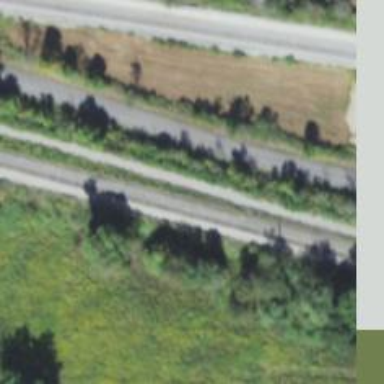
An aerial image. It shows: Abandoned railway.